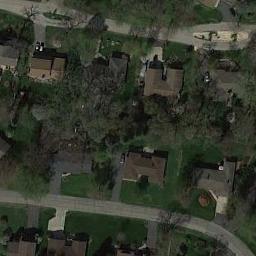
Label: medium_residential